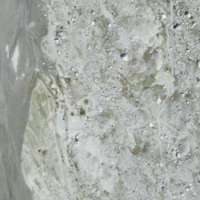
EUNIS habitat code: 47
Species observed at this site:
Prunella collaris